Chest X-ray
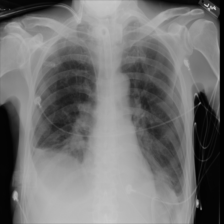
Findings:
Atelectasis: negative
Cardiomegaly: negative
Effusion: negative
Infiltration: negative
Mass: negative
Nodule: negative
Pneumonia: negative
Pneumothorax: negative
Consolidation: negative
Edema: negative
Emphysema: negative
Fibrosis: negative
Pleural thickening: negative
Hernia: negative